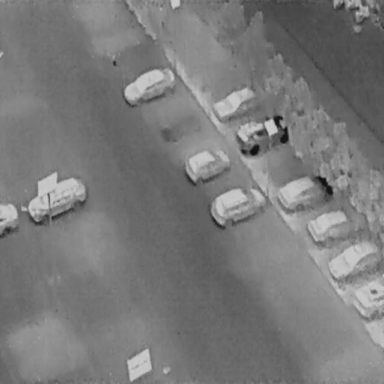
There are 11 Cars in the infrared image.